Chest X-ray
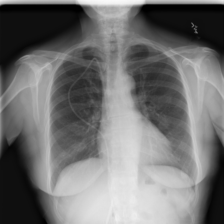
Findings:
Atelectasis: negative
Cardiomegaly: negative
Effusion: negative
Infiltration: negative
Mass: negative
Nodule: negative
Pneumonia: negative
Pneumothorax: negative
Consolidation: negative
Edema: negative
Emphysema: negative
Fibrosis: negative
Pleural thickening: negative
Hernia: negative